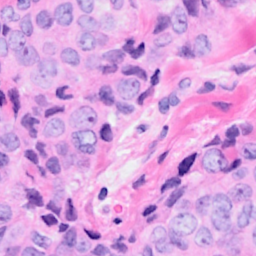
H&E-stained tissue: Breast